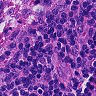
Metastatic tissue present: no